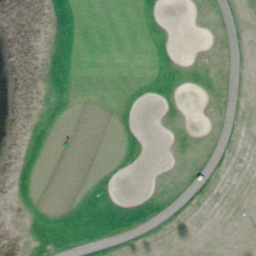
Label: golfcourse